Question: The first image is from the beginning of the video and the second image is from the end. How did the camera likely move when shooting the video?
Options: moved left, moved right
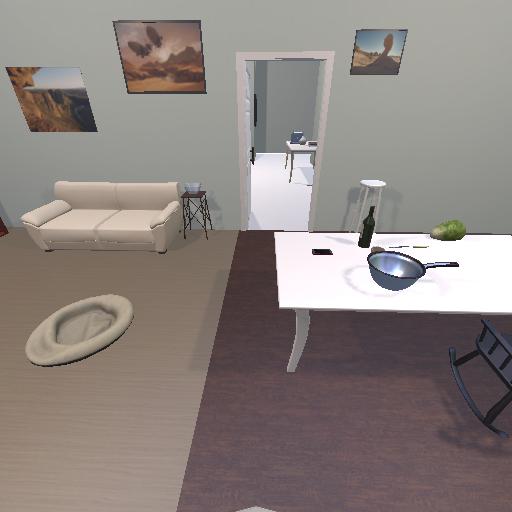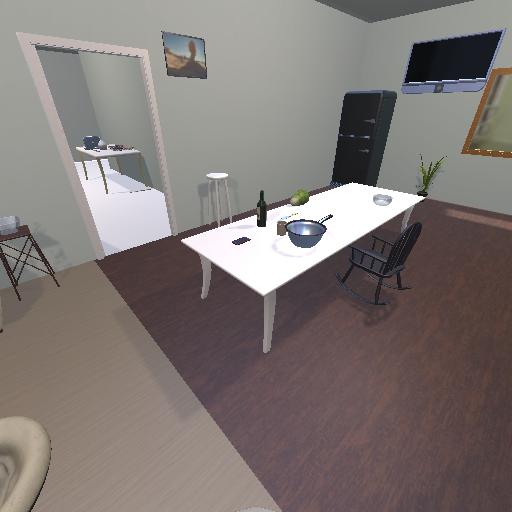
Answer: moved left